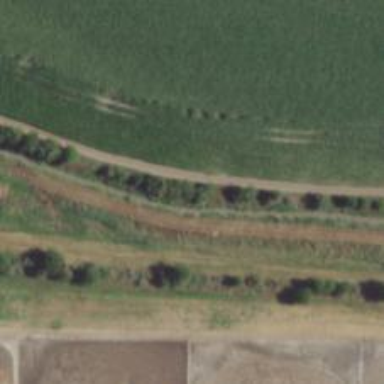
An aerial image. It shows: Row of trees in natural setting.